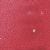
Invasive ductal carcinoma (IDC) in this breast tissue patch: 0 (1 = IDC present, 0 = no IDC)